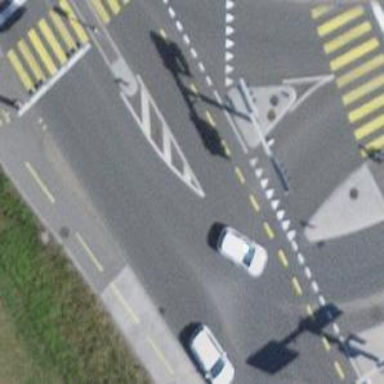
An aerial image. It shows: Secondary road with asphalt surface and designated cycle lane.